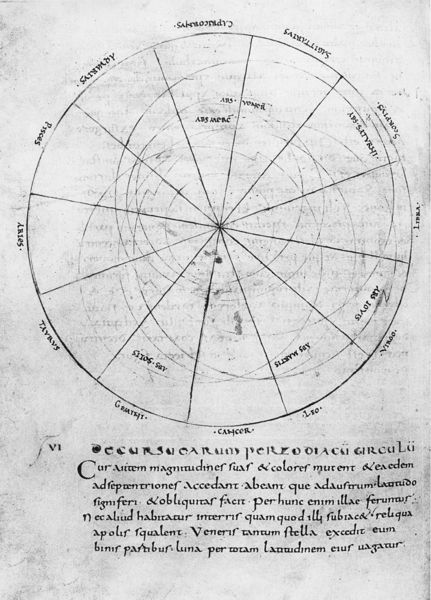
Titel: Dragmaticon philosophiae, Florenz
Künstler: Wilhelm von Conches
Institution: Florenz, Biblioteca Medicea Laurenziana
Schlagwörter: himmel, weiß, schwarz, zeichnung, kreis, rund, schrift, farben, farbe, linien, buch, druck, sterne, seite, text, kreise, beschriftung, bleistift, darstellung, buchseite, geometrisch, sechs, geometrie, konzentrisch, handschrift, schwach, wissenschaft, latein, mathematik, mathe, planeten, kamera, schwarzt, wissenschaftlich, 6, atsronomie